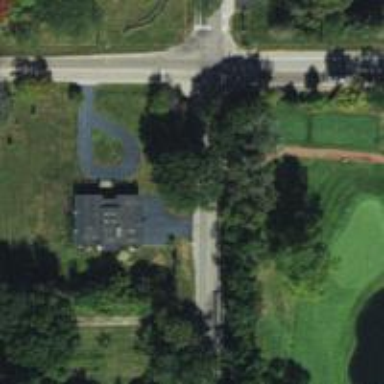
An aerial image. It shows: Path for both roads and golfers.